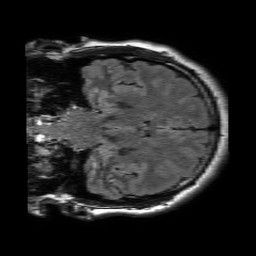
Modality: FLAIR
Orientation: coronal
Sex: male
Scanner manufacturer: philips
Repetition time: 11 s
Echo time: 0.125 s